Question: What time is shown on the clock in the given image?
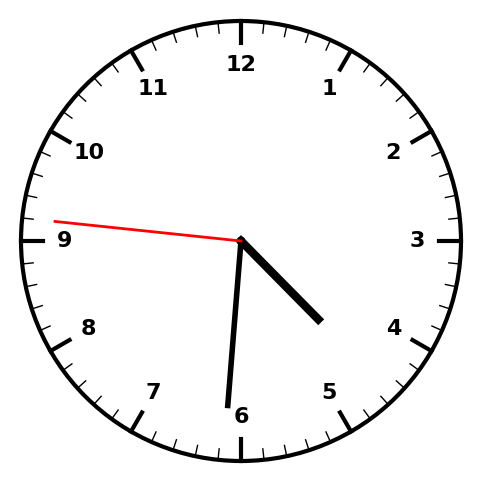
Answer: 04:30:46